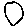
Label: circle